Question: i am using html2pdf in our codeigniter project the problem is how can i add footer text in pdf in every page.
i have added this code
'''
$html .= '<page_footer style="color: #D3D3D3; text-align: center;">';
$html .= 'Account managed by R.K.Kapoor & Co.';
$html .= '</page_footer>';
$html .= '</page>';
'''
the result is here footer is showing but not showing in every pdf page and i want bottom padding in text kindly help.

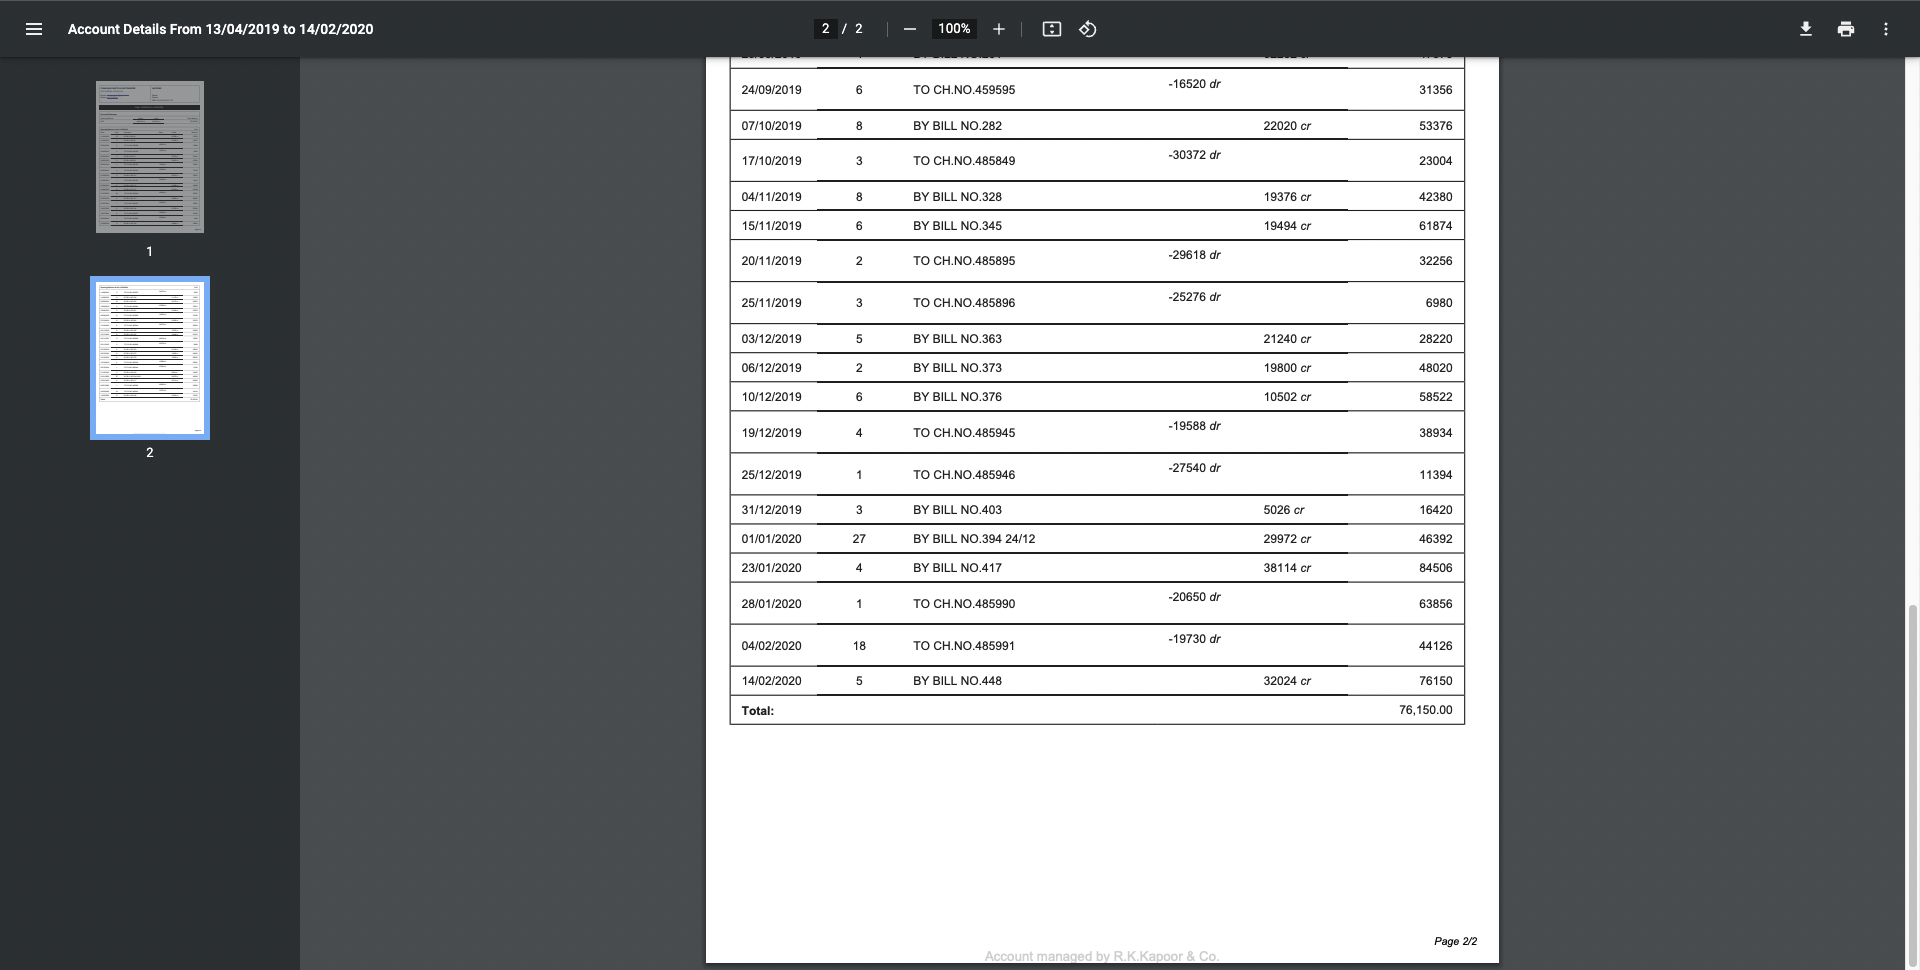
Answer: try to add footer attribute on your openning page tag :
'<page footer="page">'
And place your page_footer tag the page_header if you have it or below the page tag . Not at the botom of the page like in htlml .